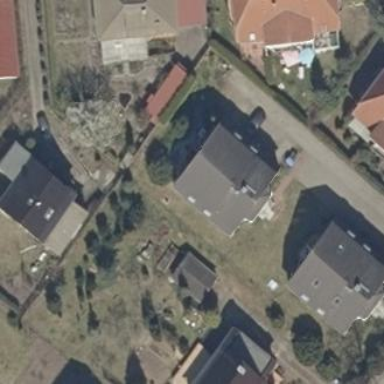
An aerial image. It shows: Residential building with gambrel roof.